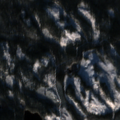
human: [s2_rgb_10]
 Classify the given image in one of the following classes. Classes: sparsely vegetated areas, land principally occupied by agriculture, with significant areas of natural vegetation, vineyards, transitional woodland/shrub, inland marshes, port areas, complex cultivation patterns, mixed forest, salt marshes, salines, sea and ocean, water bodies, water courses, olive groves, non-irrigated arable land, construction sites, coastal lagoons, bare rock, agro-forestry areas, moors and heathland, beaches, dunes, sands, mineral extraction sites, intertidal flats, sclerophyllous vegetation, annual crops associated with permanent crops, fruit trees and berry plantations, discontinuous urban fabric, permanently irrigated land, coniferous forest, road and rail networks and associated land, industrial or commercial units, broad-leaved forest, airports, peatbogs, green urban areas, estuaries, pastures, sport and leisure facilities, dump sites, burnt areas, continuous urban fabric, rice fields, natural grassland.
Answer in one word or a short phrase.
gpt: coniferous forest, transitional woodland/shrub